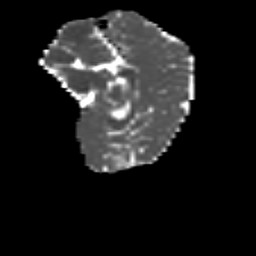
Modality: MD
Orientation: sagittal
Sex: male
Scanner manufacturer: siemens
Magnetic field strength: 3 T
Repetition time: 5 s
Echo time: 0.071 s